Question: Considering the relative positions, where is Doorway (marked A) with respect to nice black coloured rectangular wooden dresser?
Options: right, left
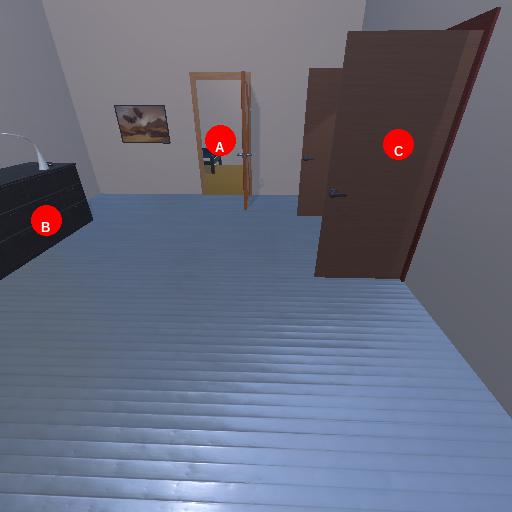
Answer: right